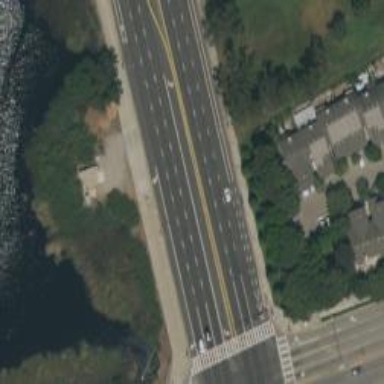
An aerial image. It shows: Trunk highway.